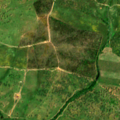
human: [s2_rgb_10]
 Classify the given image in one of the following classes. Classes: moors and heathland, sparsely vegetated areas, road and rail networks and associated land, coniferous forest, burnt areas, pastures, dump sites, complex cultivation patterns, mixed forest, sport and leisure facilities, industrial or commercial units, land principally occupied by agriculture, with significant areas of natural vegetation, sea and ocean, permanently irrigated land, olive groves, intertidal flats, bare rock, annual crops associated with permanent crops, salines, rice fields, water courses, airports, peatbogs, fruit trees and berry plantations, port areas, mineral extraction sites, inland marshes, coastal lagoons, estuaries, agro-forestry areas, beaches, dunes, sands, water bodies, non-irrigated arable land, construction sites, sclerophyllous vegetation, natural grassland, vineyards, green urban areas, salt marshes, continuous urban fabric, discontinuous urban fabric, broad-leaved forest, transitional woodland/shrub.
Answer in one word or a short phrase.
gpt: continuous urban fabric